Field crop: maize
Growth stage: 1
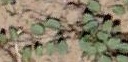
Species: convolvulus